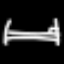
Label: bed